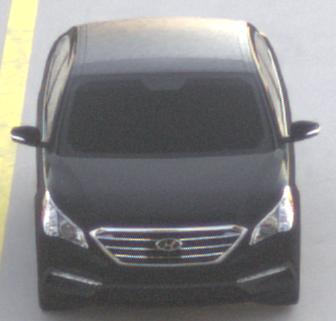
Make: Hyundai
Model: Sonata
Detailed model: Gen. 7
Model produced from: 2015
Model produced until: 2017
Doors: 4
Color: black
Road condition: dry road
Daytime: sunrise or sunset
Contrast: low contrast